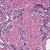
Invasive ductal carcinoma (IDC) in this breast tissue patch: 1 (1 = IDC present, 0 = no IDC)